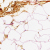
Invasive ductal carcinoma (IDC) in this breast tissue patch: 0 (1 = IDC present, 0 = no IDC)